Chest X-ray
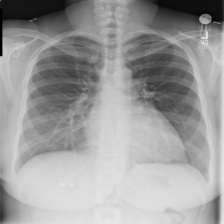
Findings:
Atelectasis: negative
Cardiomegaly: negative
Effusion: negative
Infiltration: negative
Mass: negative
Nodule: negative
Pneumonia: negative
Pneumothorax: negative
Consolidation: negative
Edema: negative
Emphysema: negative
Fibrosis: negative
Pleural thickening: negative
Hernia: negative